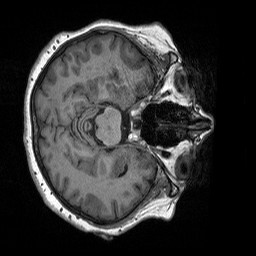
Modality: T1w
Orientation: axial
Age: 59
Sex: female
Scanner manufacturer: siemens
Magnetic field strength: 3 T
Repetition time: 2.4 s
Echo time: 0.00226 s